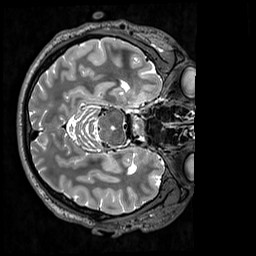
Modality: T2w
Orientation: axial
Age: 40
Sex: male
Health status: healthy
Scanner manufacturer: siemens
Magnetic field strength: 3 T
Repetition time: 3.2 s
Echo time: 0.568 s